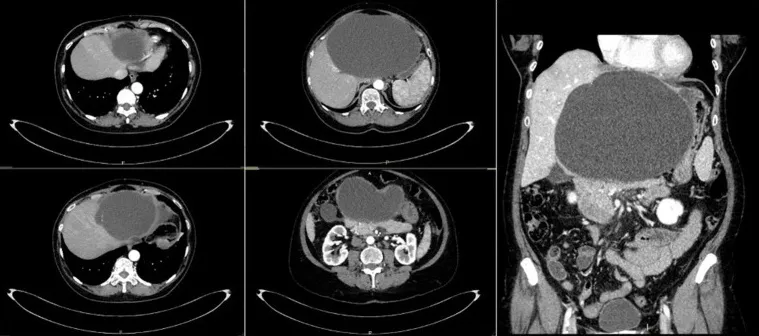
CT scan of Patient 1 showing the liver cyst that occupies all the left hemi-liver.
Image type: radiology (ct)